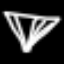
Label: diamond